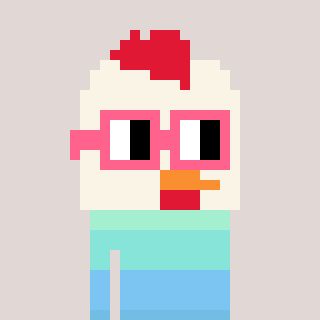
a pixel art character with square pink glasses, a chicken-shaped head and a green-colored body on a warm background